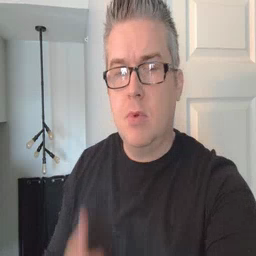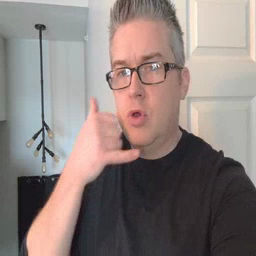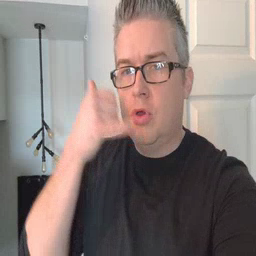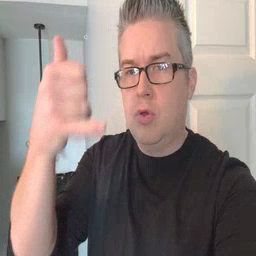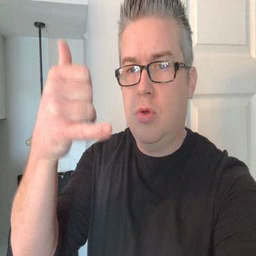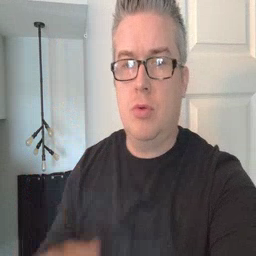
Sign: callonphone